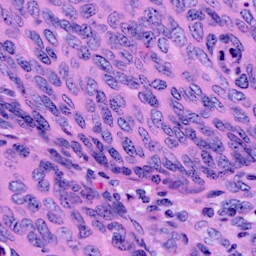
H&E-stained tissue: Cervix